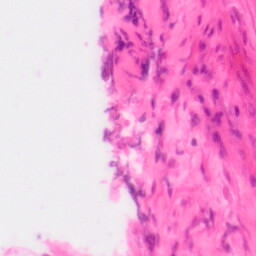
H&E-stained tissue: Colon